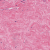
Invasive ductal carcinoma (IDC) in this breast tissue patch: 0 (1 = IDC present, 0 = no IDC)